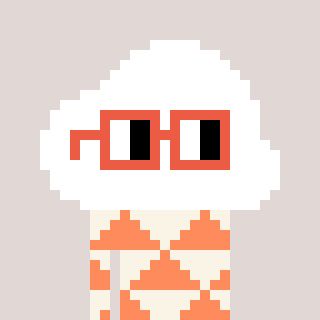
a pixel art character with square orange glasses, a cloud-shaped head and a peachy-colored body on a warm background